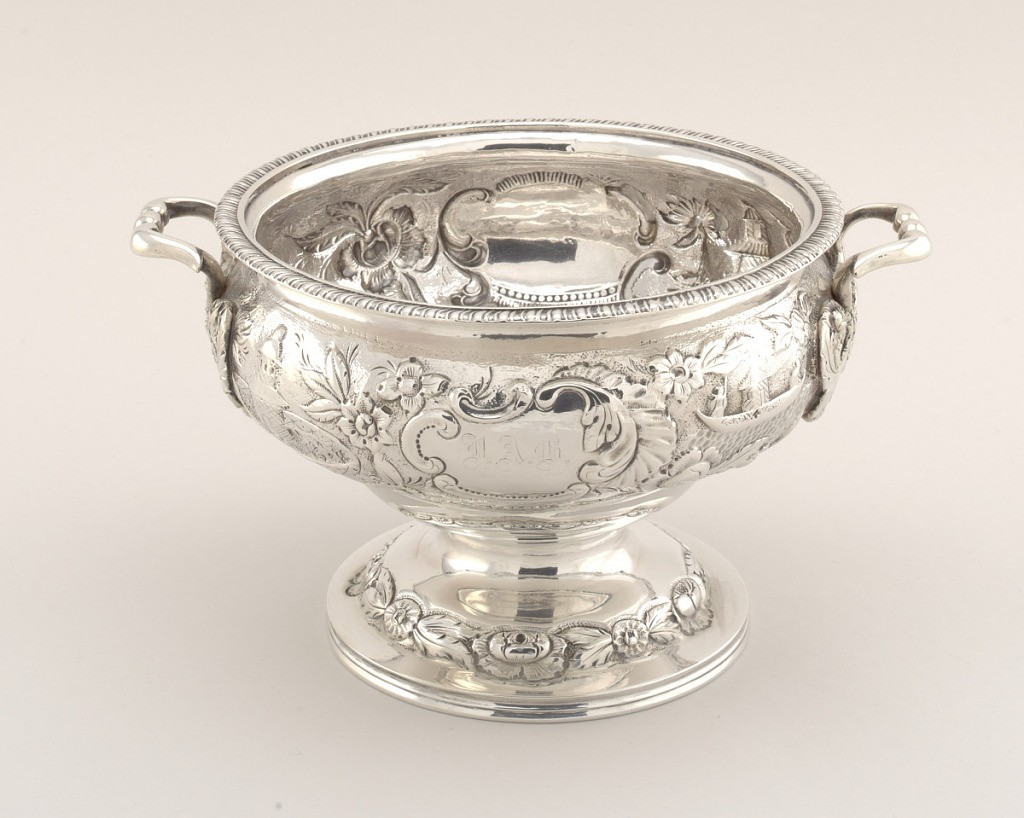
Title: Sugar Bowl
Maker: Samuel Kirk & Son, Baltimore, Maryland, USA, 1815 - 1979
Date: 1830–1846
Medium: silver
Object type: sugar bowl
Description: Sugar bowl (c).. of repoussé and engraved tea set consisting of teapot (a), urn with lid (b,e), creamer (c), sugar bowl (d).